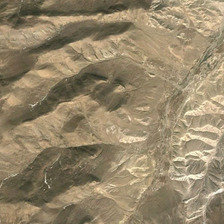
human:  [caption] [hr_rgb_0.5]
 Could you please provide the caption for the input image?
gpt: it is a piece of irregular khaki mountain .

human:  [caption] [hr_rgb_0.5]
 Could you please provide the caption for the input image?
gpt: it is a piece of irregular khaki mountain .

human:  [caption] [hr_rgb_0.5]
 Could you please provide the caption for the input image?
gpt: it is a piece of irregular khaki mountain .

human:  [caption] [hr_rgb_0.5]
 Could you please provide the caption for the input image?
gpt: it is a piece of irregular khaki mountain .

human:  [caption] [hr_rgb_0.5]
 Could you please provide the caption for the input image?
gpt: it is a piece of irregular khaki mountain .